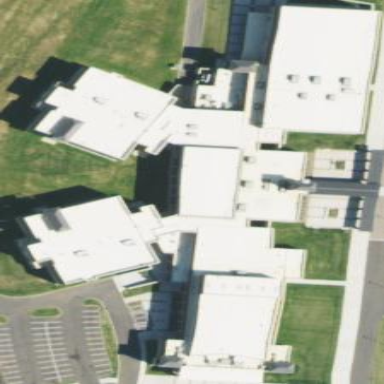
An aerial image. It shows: School building.